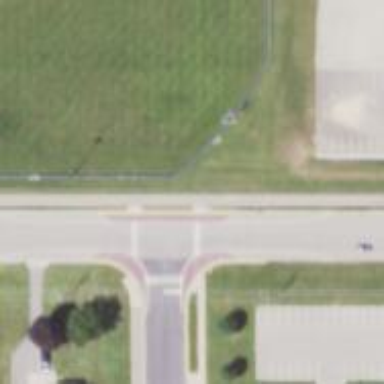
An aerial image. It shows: Zebra crossing on asphalt cycleway.